Question: I have a dataset that i'm trying to plot,
this is how I plot it:
'''
for i in range(0,5):
plt.subplot2grid((1,5),(0,i))
df.Survived[df.SibSp == i].value_counts().plot(kind='bar')
title(str(i))
'''
the values in X (survived) are 0 or 1 and i'm plotting the value count of them.
I'm trying to change the xSticks to "survived""not survived", how can I do it?
and I'm also trying to sort the xSticks at all graphs at the same way (as you can see in the pic the default is to sort according to ycount, which is causing the x's to be 0-1 at the first graph and 1-0 at the second graph)

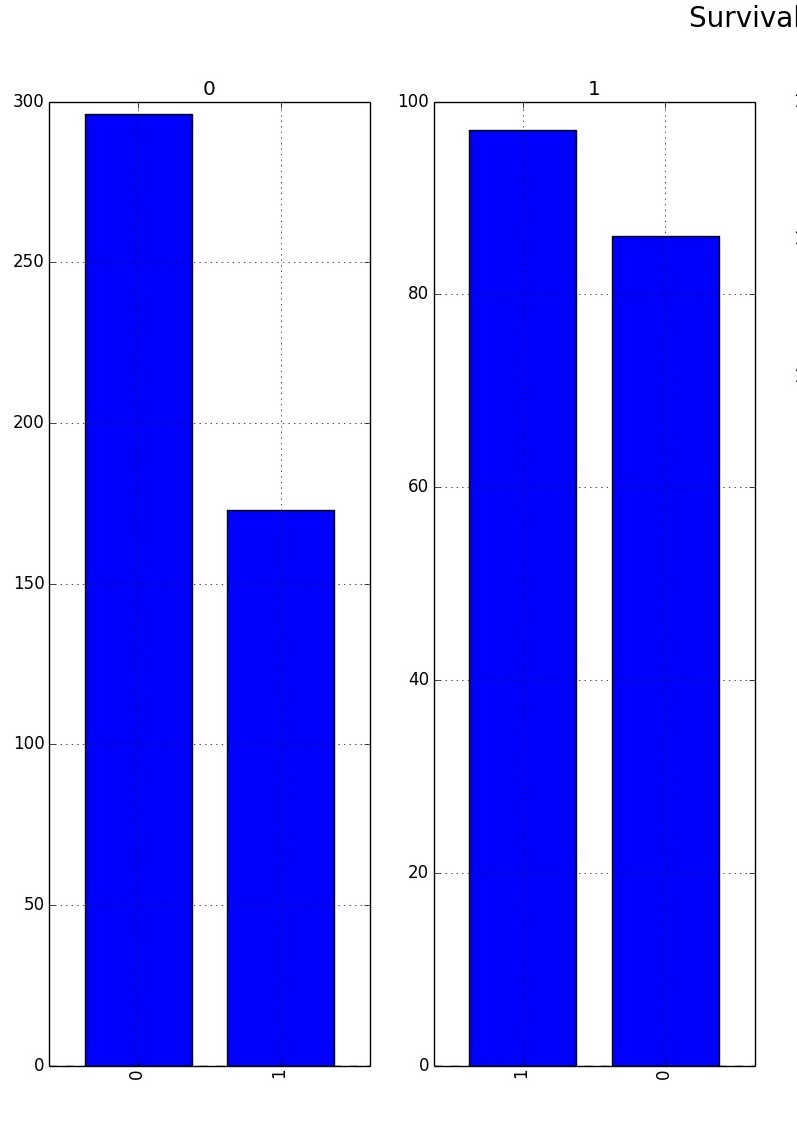
Answer: I am not sure how your data looks like, but I assume 1 means survived and 0 means dead, and there are no other values other than 0 and 1. If so, you need a few small changes:
'''
for i in range(0,5):
plt.subplot2grid((1,5),(0,i))
ax=df.Survived[df.SibSp == i].value_counts().ix[[0,1]].plot(kind='bar')
ax.set_xticklabels(['alive', 'dead'])
title(str(i))
'''
And you should be ready to go.